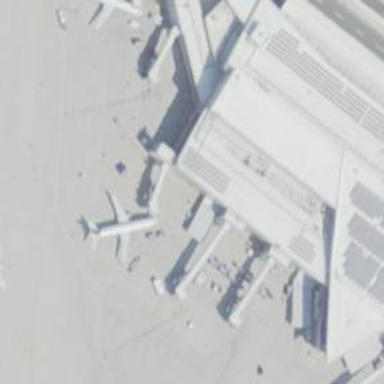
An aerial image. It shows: Airport gate.